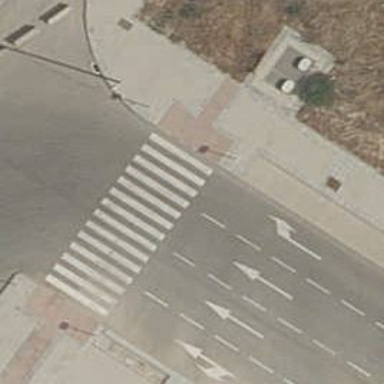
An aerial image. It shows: Uncontrolled zebra crossing on the road.